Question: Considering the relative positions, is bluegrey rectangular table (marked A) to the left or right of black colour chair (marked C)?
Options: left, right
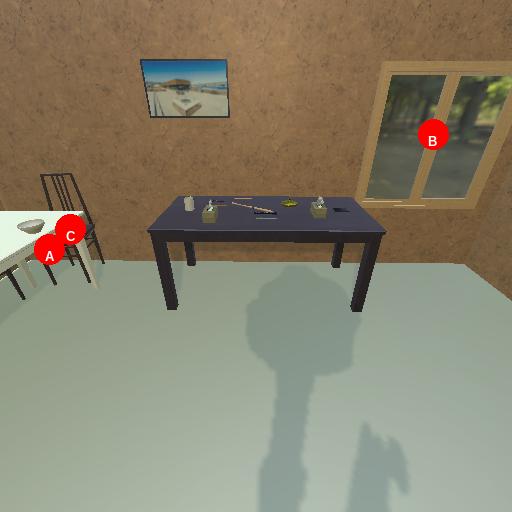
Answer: left